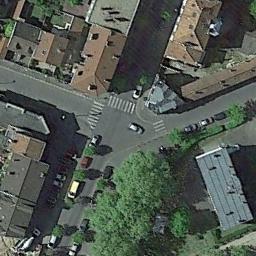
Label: intersection